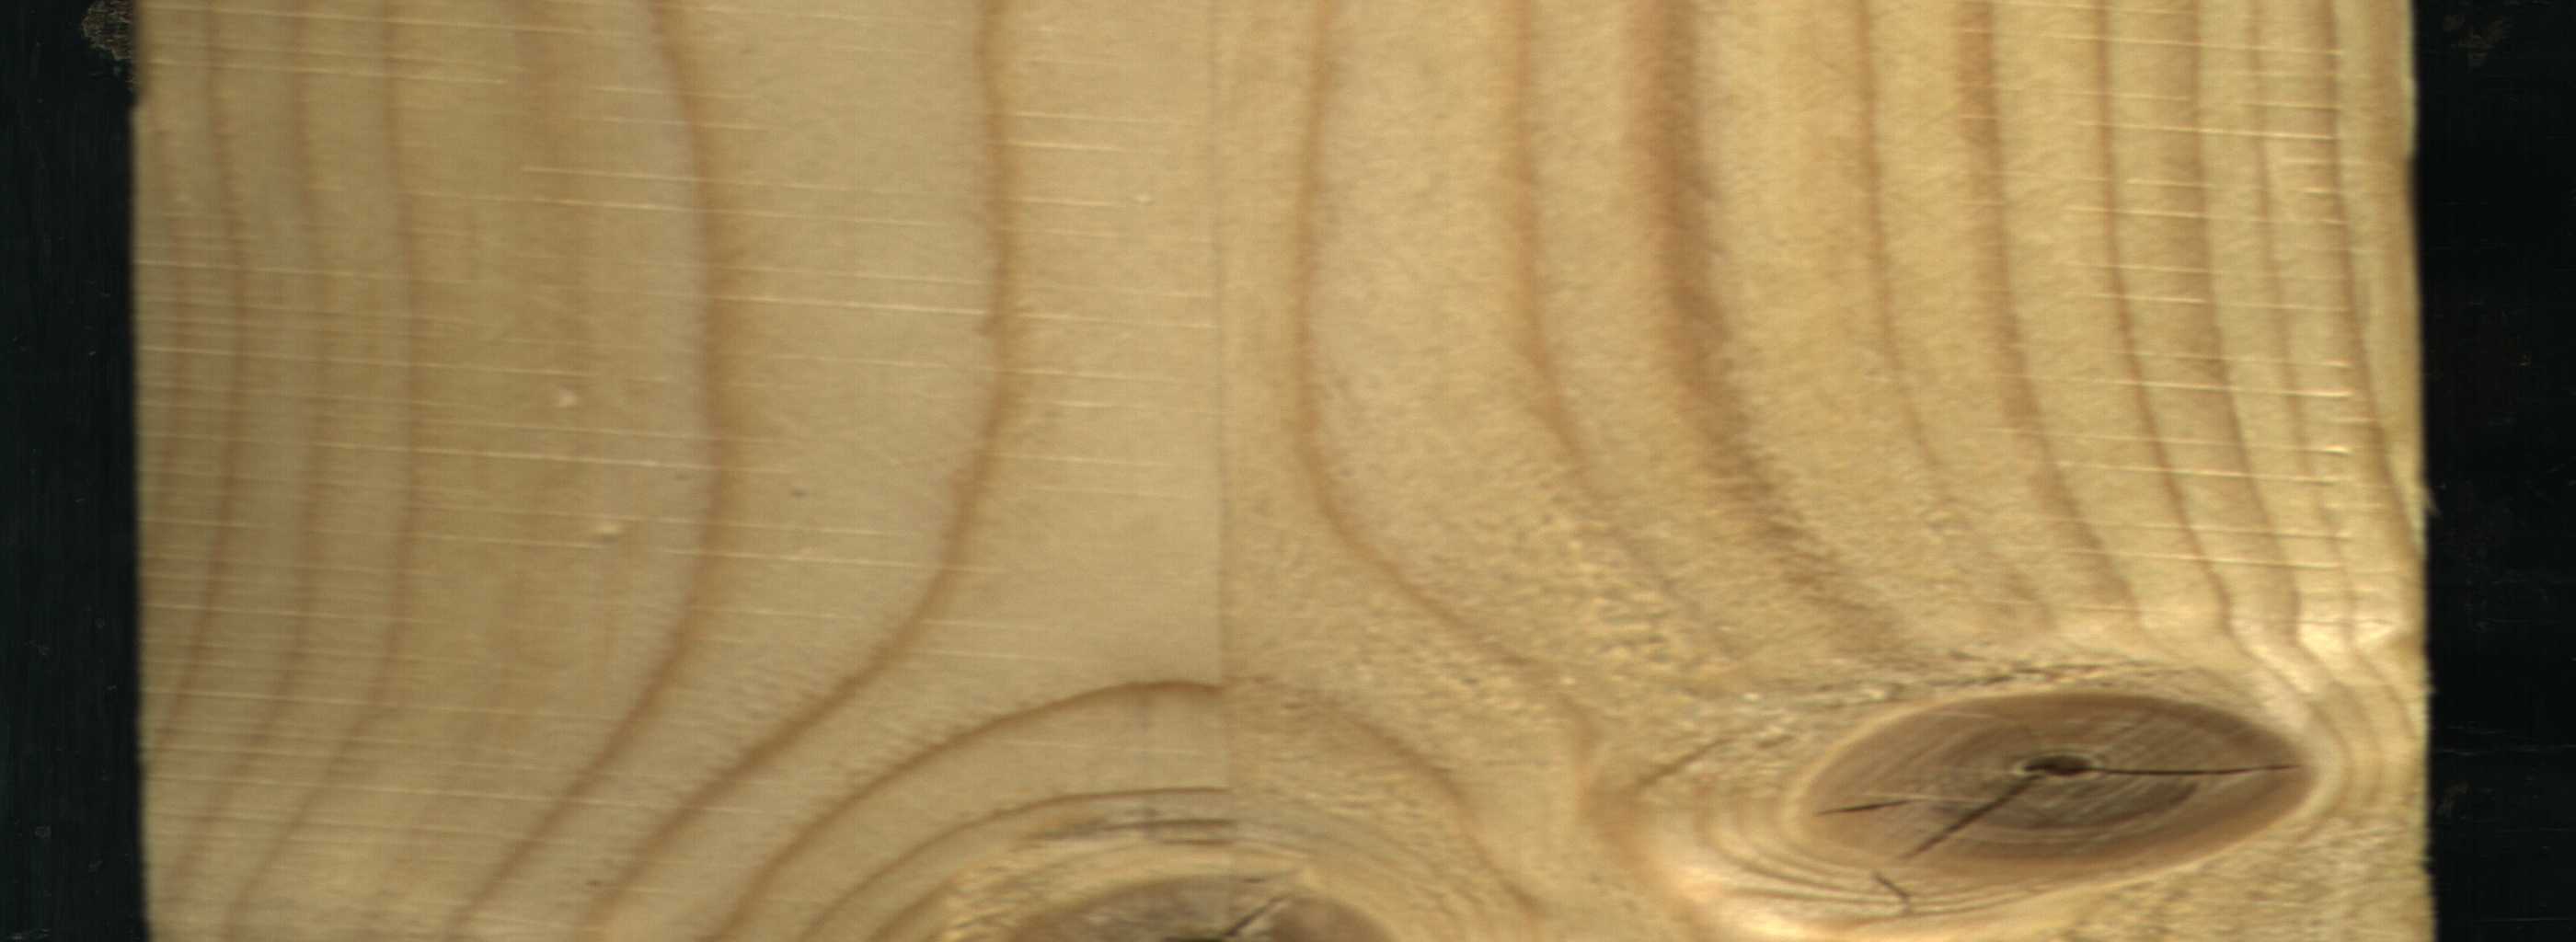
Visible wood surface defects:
knot_with_crack
knot_with_crack